Aerial crown-view tile of a tropical tree (Barro Colorado Island, Panama), acquired 20250915:
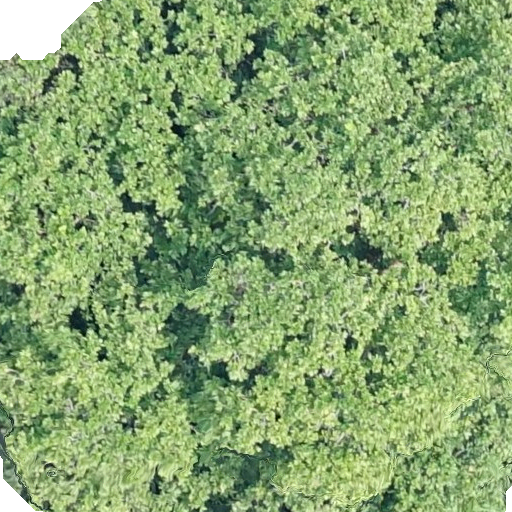
Species: Anacardium excelsum
GBIF accepted scientific name: Anacardium excelsum
Crown area: 575.34 m²